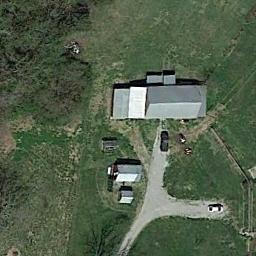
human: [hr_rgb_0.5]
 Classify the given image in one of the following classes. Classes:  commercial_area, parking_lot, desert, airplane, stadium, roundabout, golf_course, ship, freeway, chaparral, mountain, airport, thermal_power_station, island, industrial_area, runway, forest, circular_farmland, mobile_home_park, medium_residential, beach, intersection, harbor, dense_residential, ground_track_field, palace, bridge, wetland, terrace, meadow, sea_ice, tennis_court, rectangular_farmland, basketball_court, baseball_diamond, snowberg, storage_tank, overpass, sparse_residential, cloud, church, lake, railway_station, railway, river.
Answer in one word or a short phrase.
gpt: sparse_residential